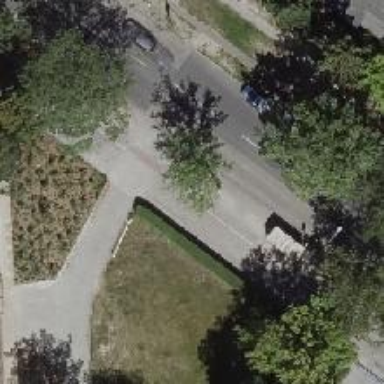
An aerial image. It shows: Sidewalk along the footway.